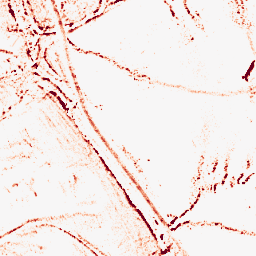
Category: morphological
Decomposition family: morphological_rect
Decomposition parameters: operation: opening
width: 5
height: 5
Upsampling method: cubic_mitchell
Upsampling parameters: scale: 8
Upsampling scale: 8